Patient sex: M
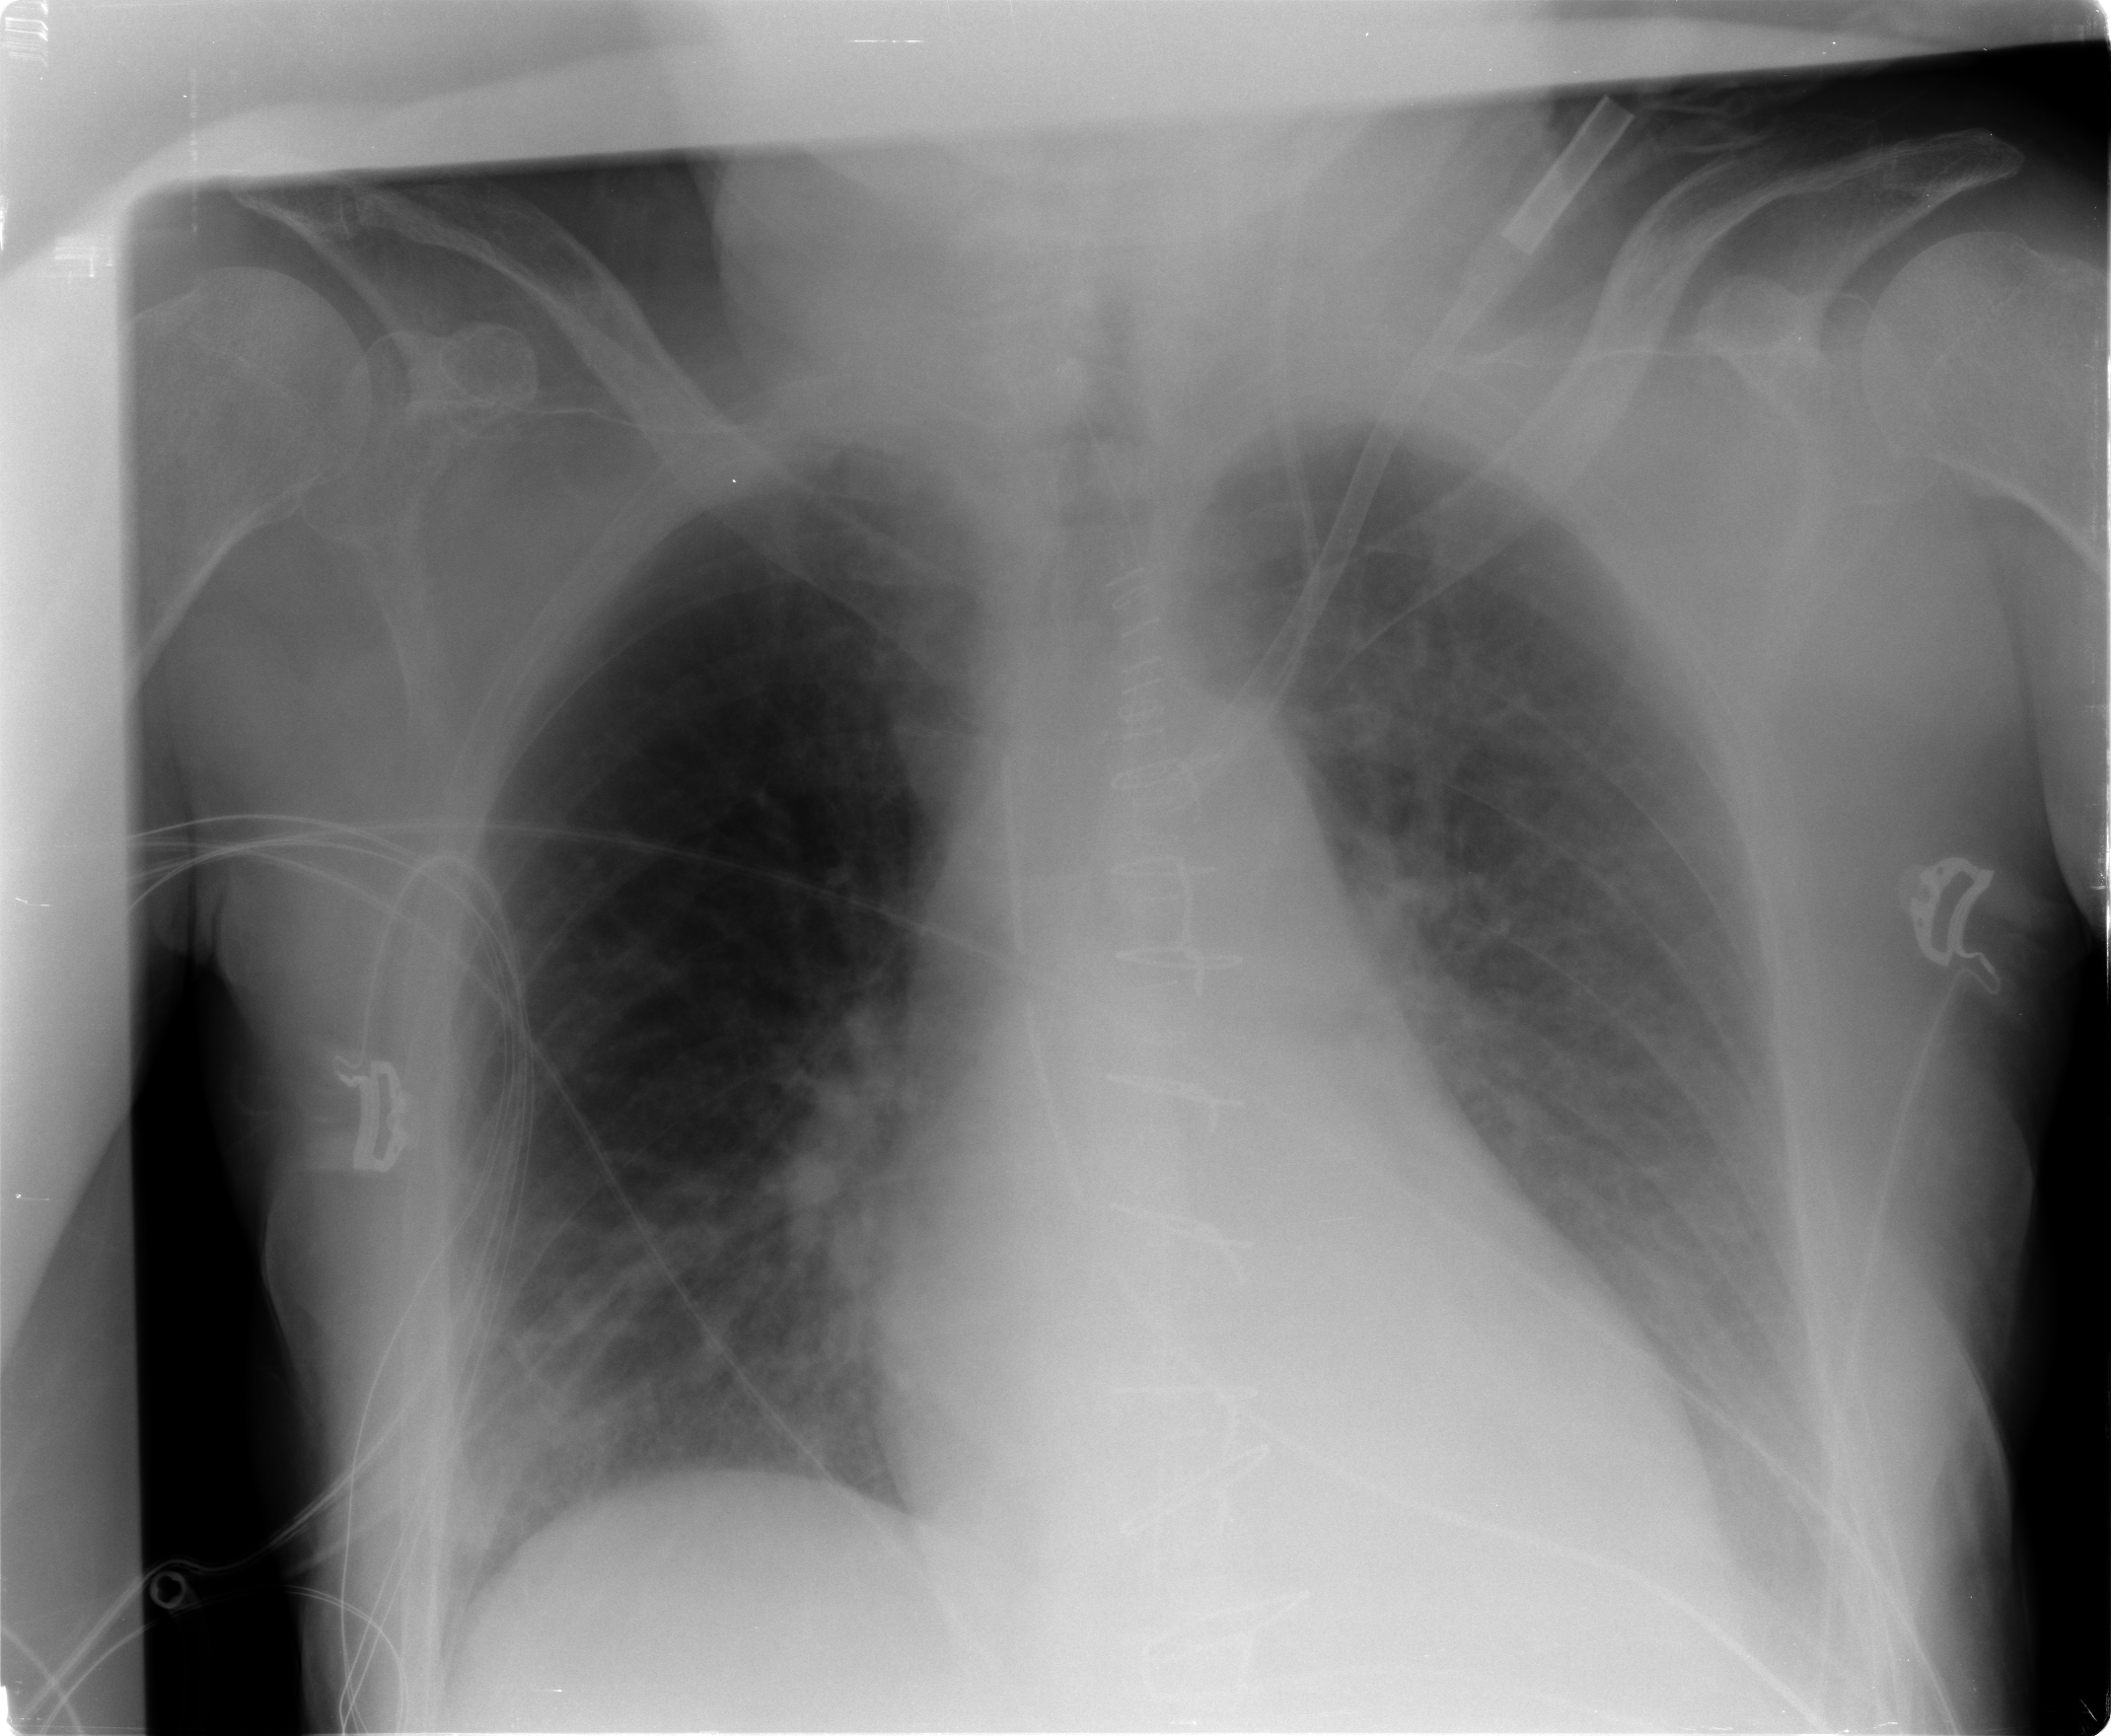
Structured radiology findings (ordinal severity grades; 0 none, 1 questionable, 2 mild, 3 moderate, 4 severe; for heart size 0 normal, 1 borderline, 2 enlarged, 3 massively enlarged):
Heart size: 0
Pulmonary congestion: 2
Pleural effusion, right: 0
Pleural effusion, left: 2
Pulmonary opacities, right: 0
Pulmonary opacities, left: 0
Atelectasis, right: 0
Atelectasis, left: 2